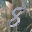
Label: 8